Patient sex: M
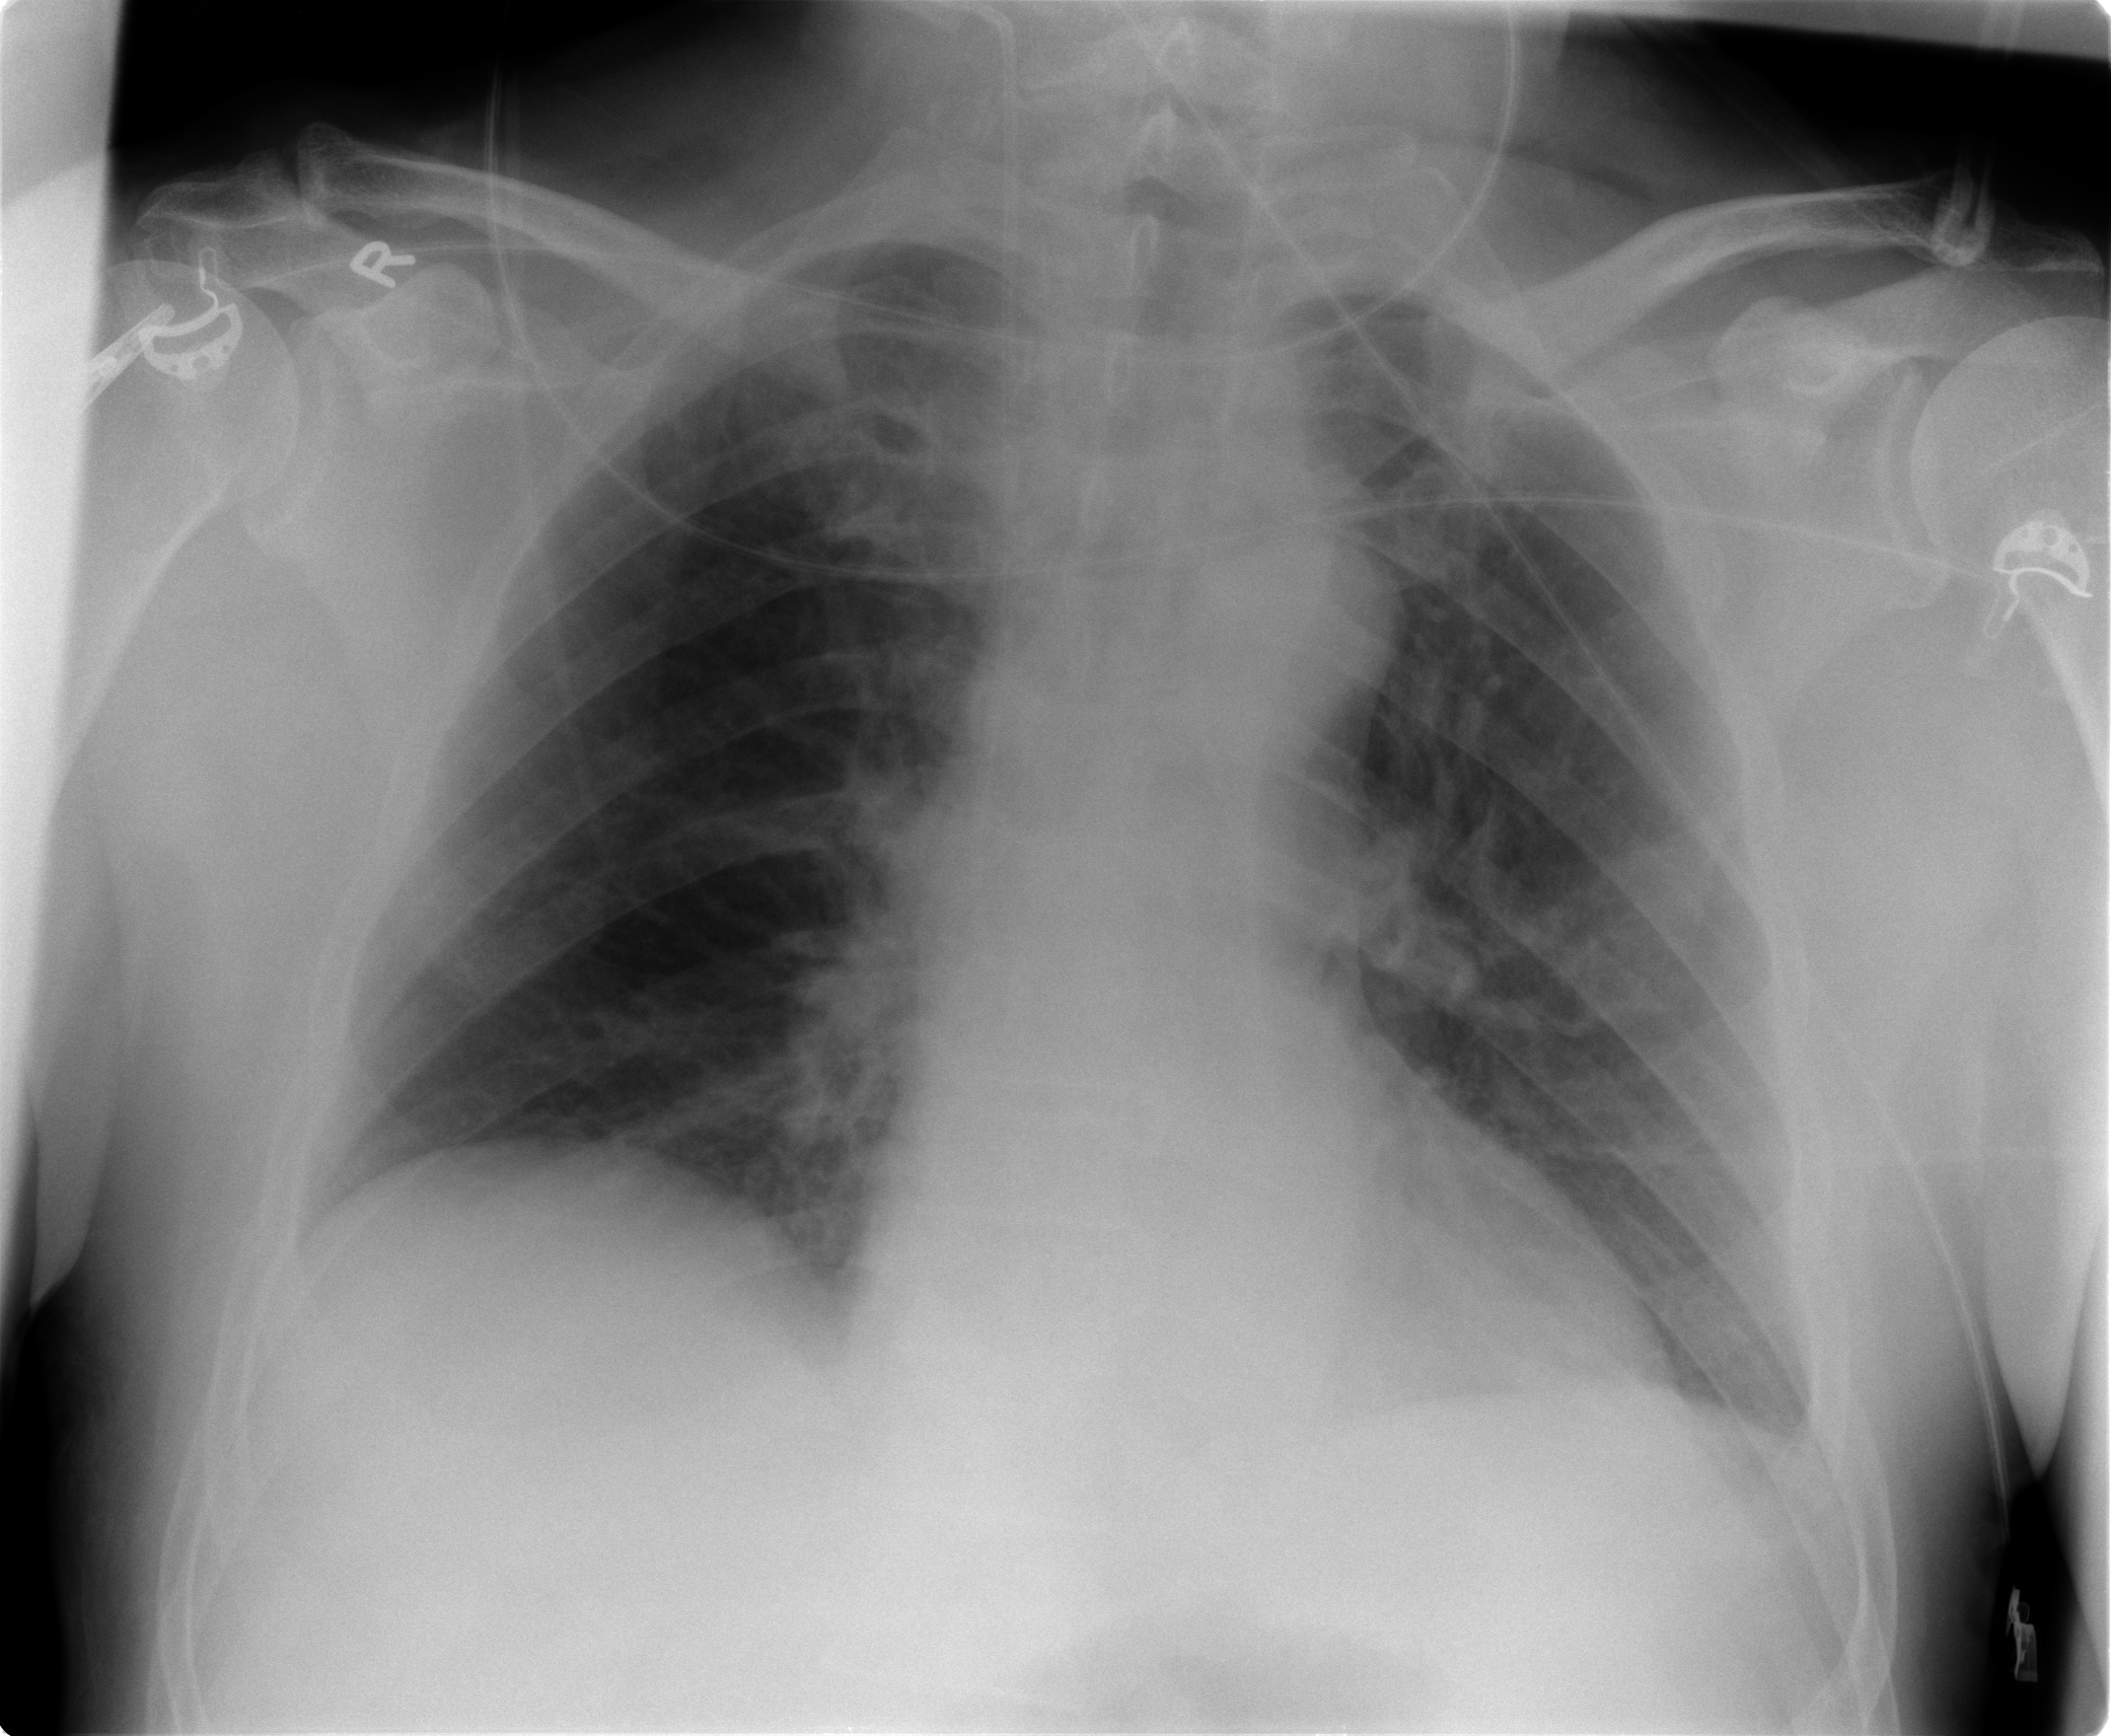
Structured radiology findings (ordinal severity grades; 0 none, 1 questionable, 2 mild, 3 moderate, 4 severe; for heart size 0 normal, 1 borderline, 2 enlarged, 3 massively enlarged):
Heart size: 0
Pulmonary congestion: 0
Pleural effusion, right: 0
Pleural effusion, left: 1
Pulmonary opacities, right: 0
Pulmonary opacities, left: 0
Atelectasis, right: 0
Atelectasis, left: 1